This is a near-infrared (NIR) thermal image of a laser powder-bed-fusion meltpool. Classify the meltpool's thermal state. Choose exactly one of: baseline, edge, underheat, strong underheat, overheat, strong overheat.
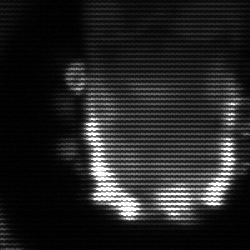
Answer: baseline